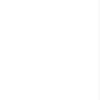
Label: dusty